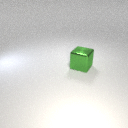
large green metal cube